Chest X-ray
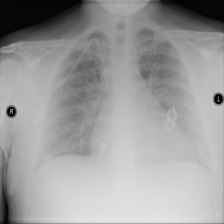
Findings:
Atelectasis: negative
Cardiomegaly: negative
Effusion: negative
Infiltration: negative
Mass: negative
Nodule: negative
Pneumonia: negative
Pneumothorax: negative
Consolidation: negative
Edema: negative
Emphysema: negative
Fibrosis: negative
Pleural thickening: negative
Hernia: negative